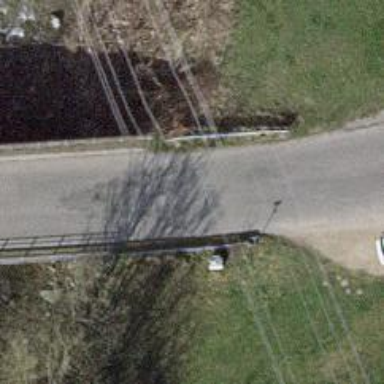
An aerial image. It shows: Guard rail.